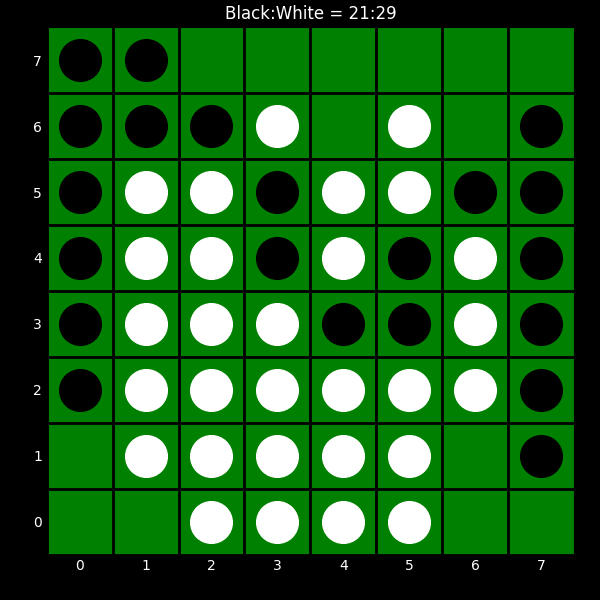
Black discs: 21
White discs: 29